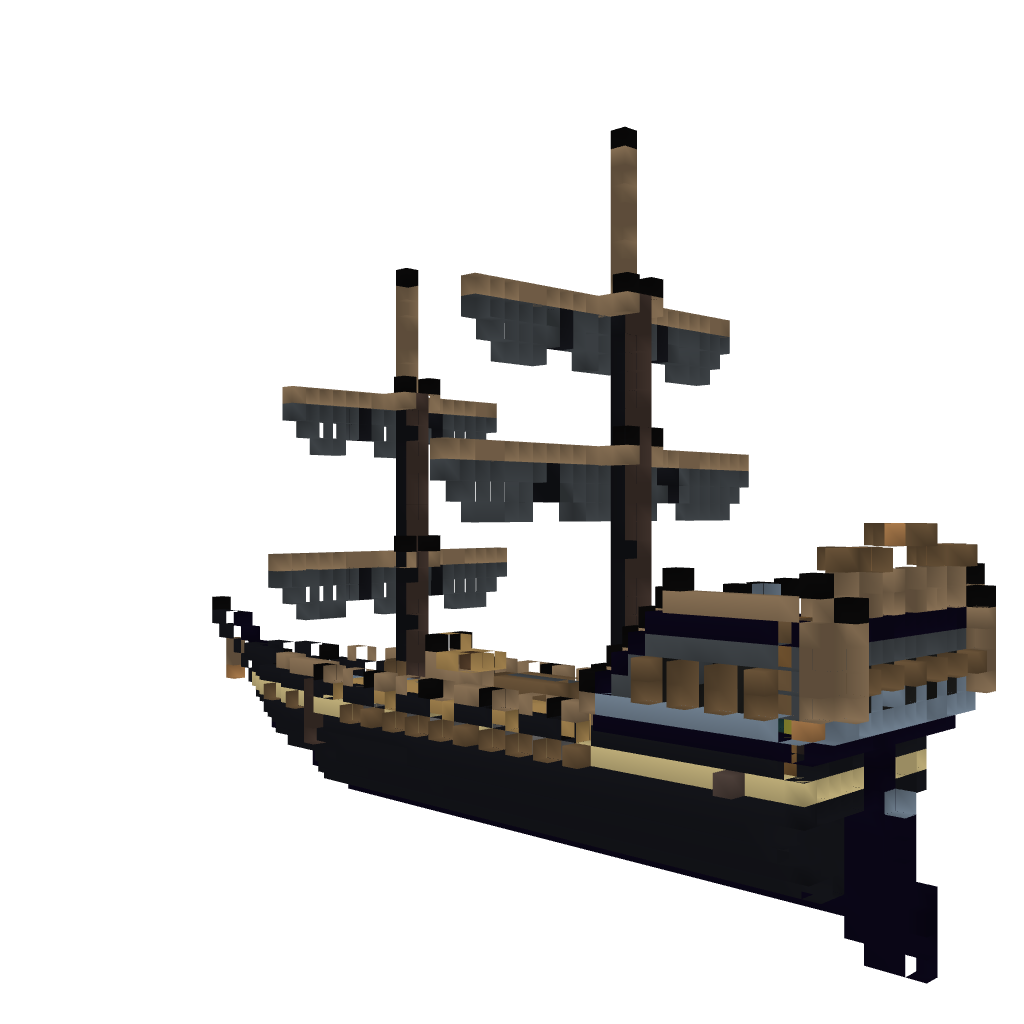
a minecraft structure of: AxiumSA